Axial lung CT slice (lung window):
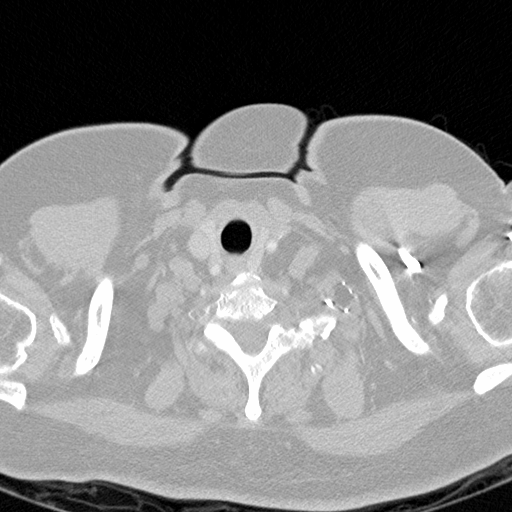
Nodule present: no